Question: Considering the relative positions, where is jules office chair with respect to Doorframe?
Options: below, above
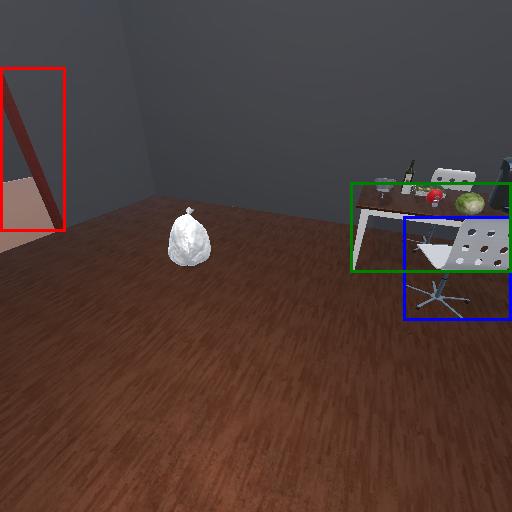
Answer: below